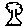
Label: tree